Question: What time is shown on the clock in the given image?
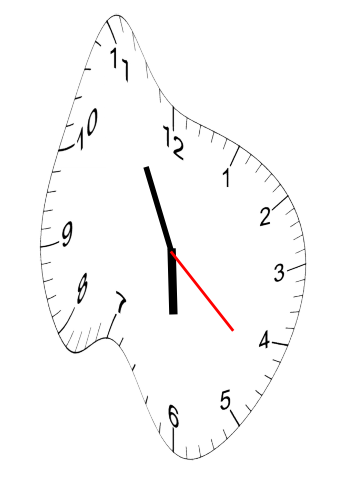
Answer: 05:55:22